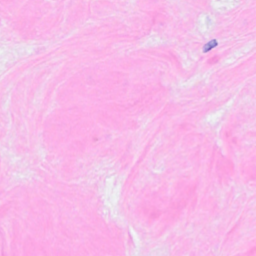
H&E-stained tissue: Breast